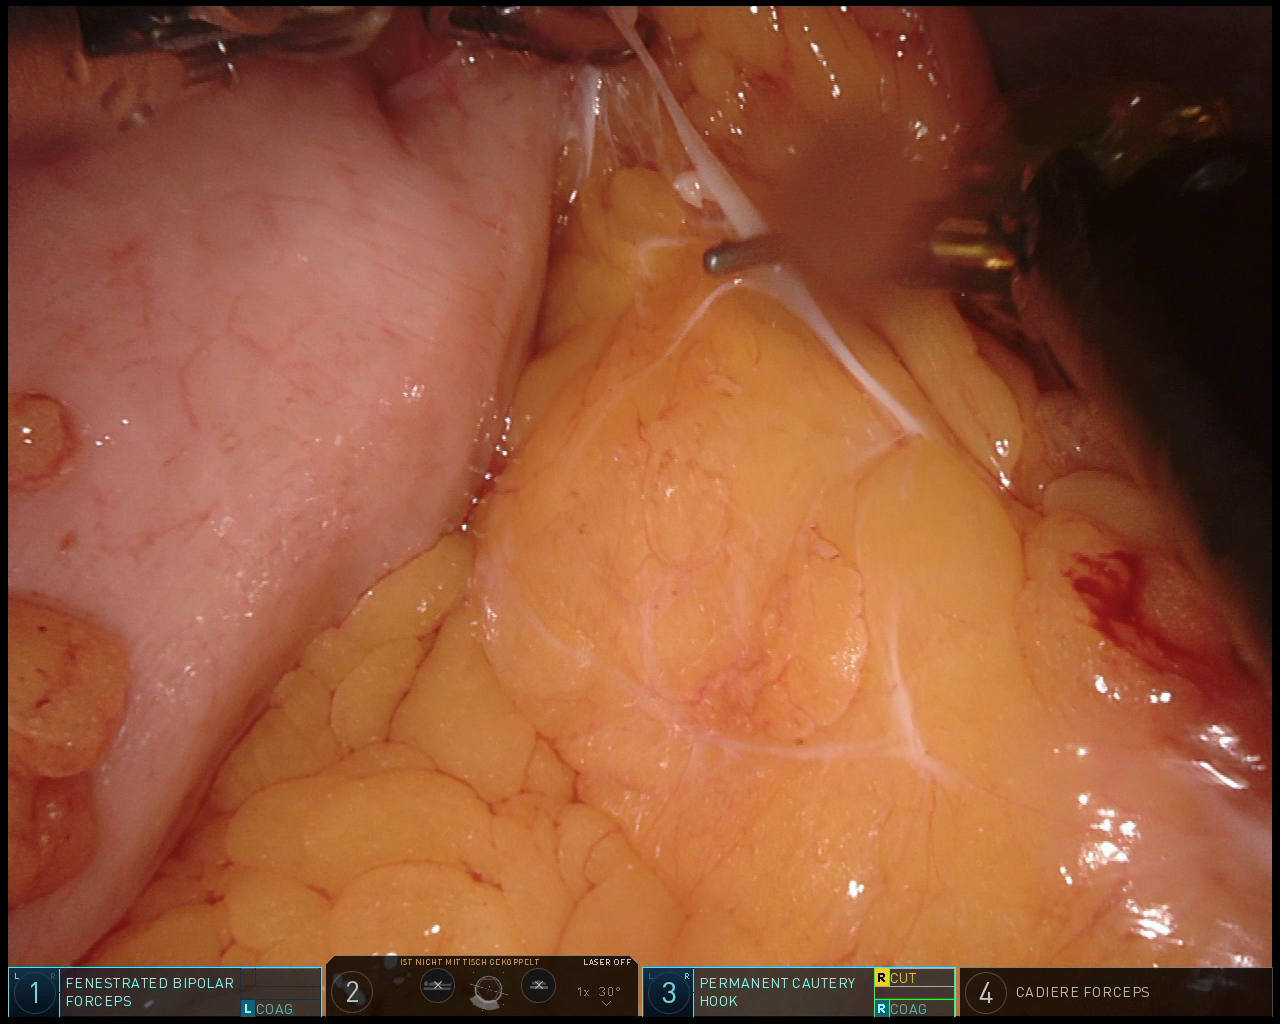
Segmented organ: stomach
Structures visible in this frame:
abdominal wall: yes
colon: no
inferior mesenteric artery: no
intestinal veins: no
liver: no
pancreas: no
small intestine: no
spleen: no
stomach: yes
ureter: no
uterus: no
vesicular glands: no